Question: I'm trying build an app which has the same navigation structure like iTunes.

When user clicks "Now Playing"(3rd window) button, SecondViewController(assume 2nd window) should be opened. When user goes back to previous ViewController, app should be able to keep SecondViewController alive(music is playing in the background) in order to access it any time from any ViewController.
How to make such hierarchy using Navigation or any other Controllers?
Hopefully, the question is clear.
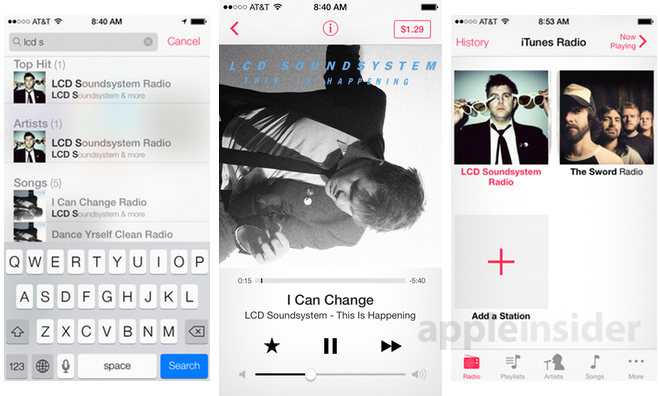
Answer: You should consider view controllers to be just that: Controllers that manage . You're tying a function (playing a specific song) to a user interface view (seeing its picture, time, volume).
Your hierarchy question is therefore not the correct question to ask. You should be instead considering how to make a class (ideally a singleton, call it 'CurrentlyPlayingMusic') that manages the music that currently plays, and when the user interface needs to display the currently playing music, it loads the 'SecondViewController' from your example which, at that point, requests from the 'CurrentlyPlayingMusic' the data and metadata necessary to display what it needs: song name, artist, time, etc...
'CurrentlyPlayingMusic' should be a singleton that, once instanciated, stays resident in memory and properly plays the music. Any time you need to know what is happening, or you need to act upon the currently playing music (start/stop/etc...), you query 'CurrentlyPlayingMusic'. In a sense it's a light wrapper over 'AVAudioPlayer' that also lets you put in your own properties that you want to persist over the life of that music.